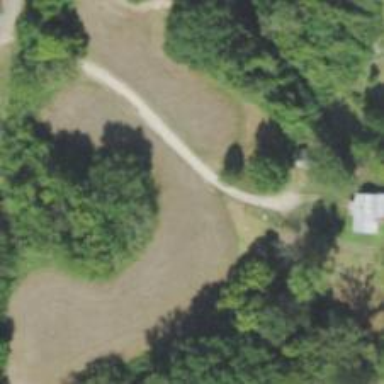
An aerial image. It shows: Driveway.